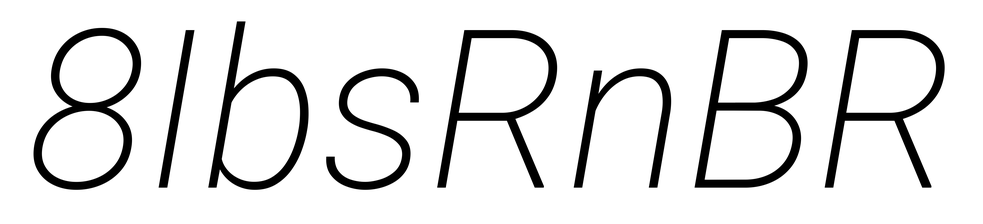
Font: Roboto-Italic_ExtraLight_Italic